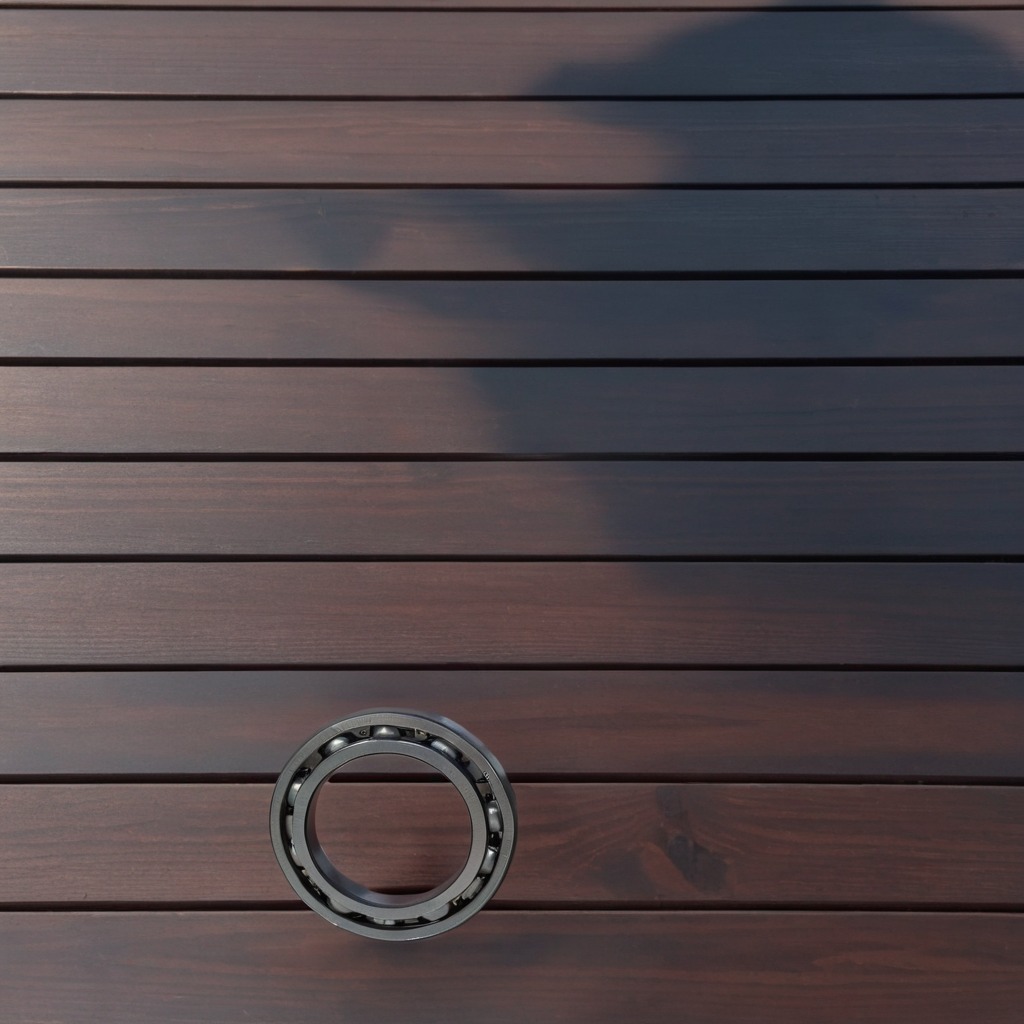
A metal ball bearing is lying on a dark wood workbench in an outdoor DIY or construction setup.